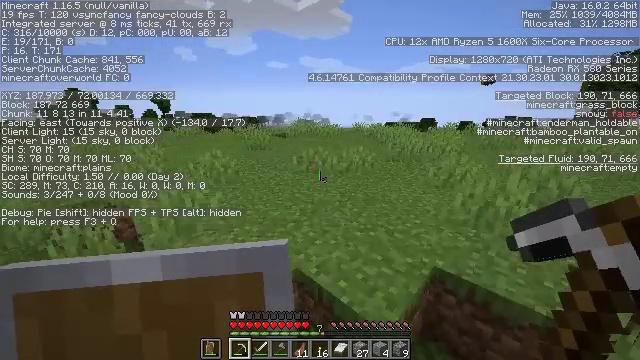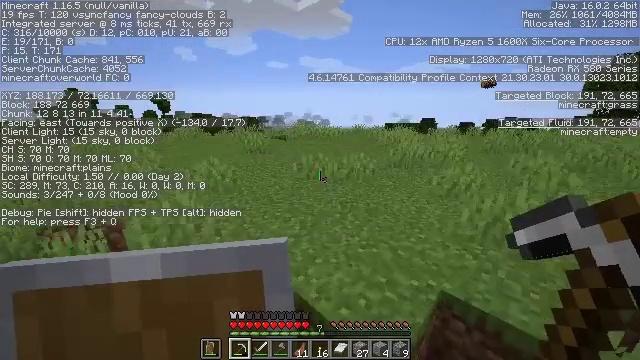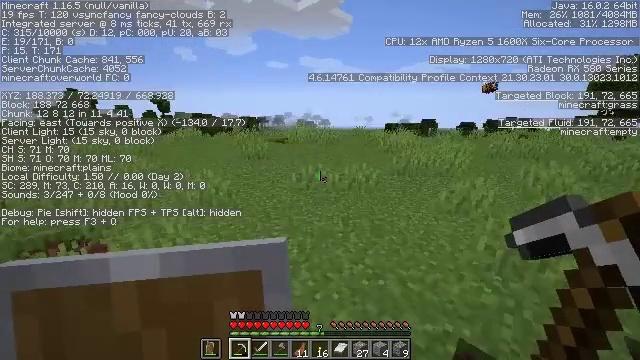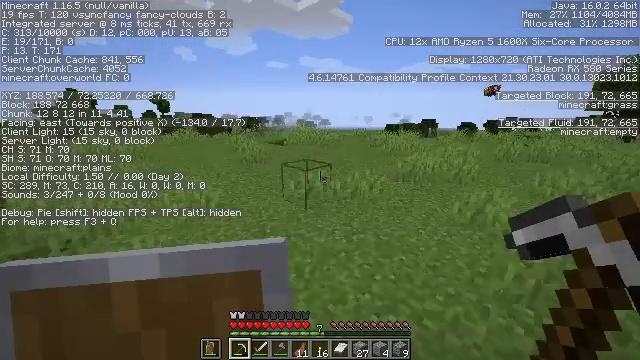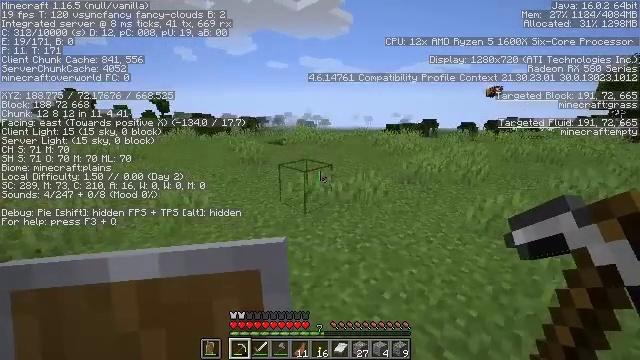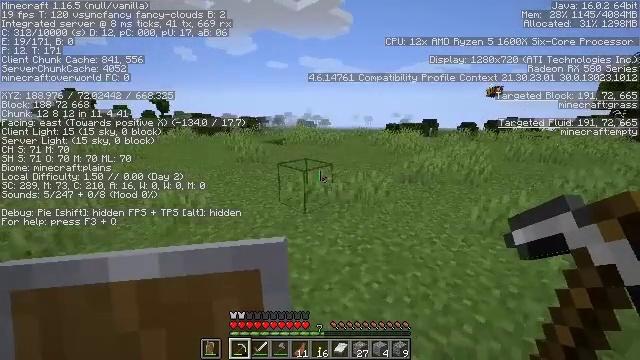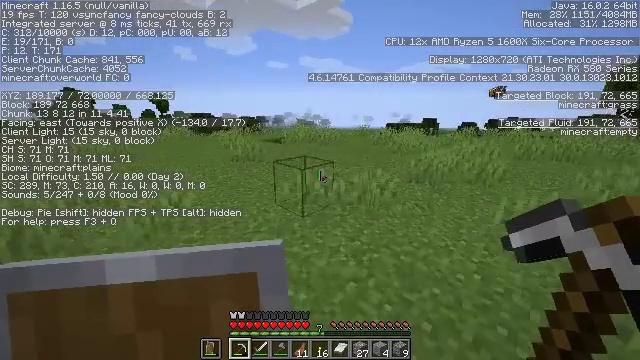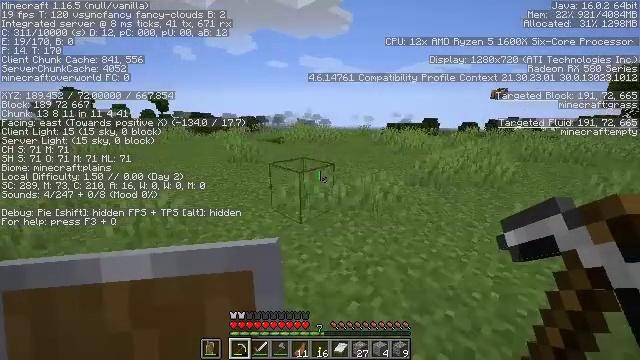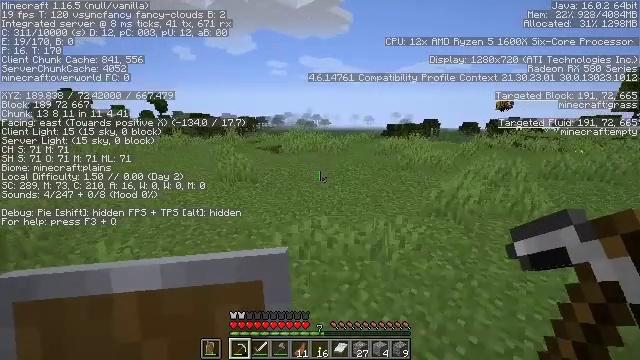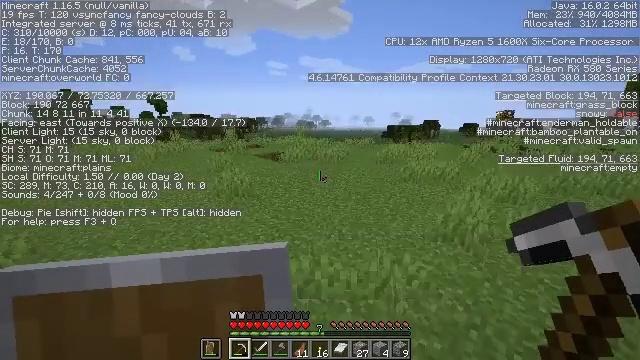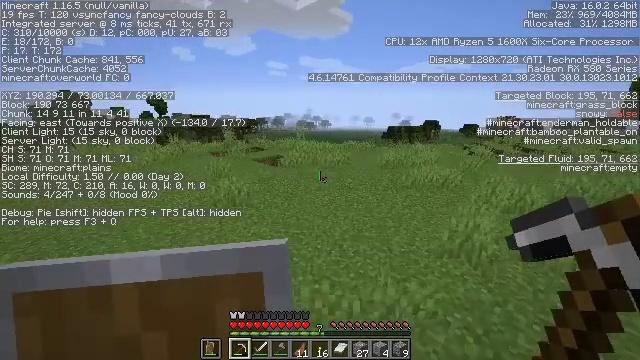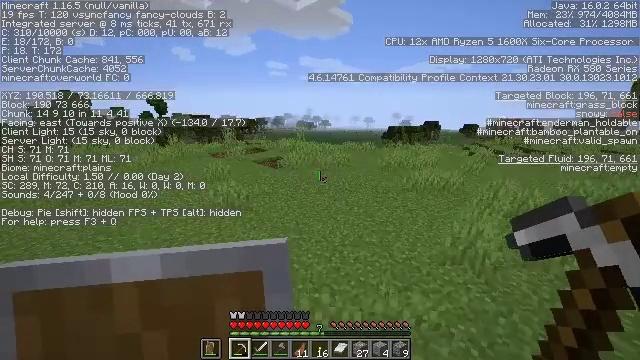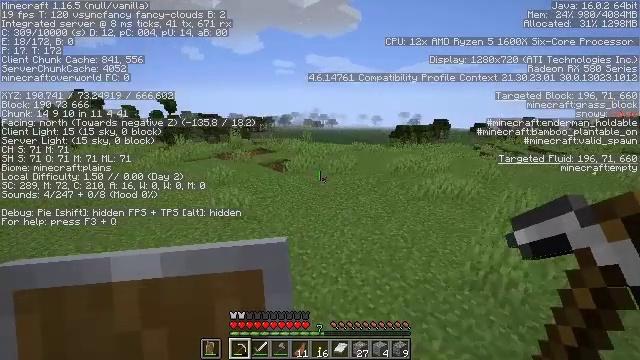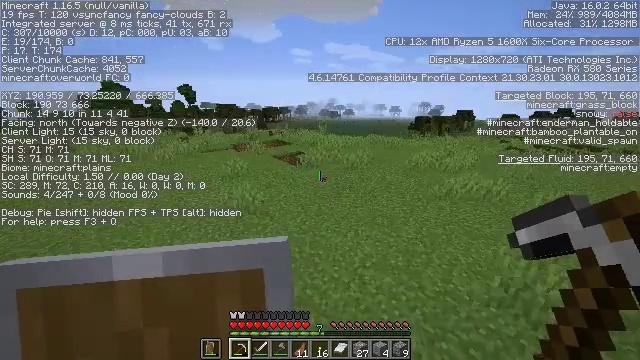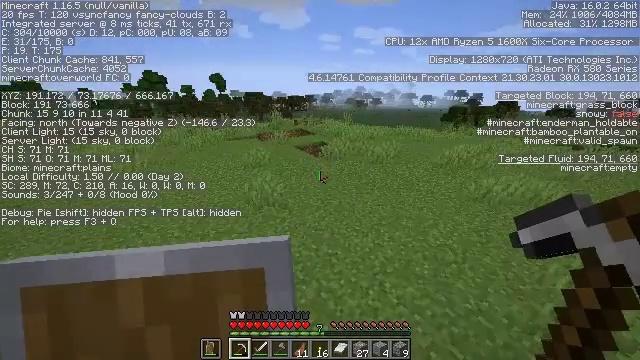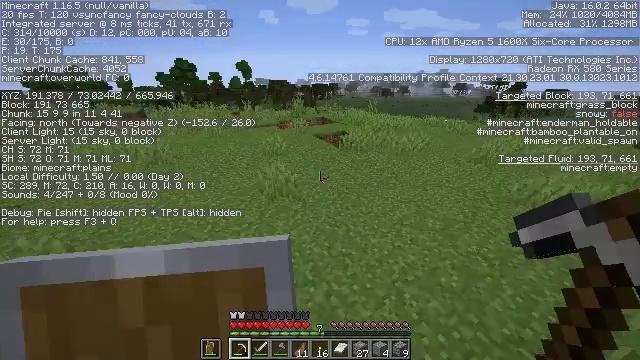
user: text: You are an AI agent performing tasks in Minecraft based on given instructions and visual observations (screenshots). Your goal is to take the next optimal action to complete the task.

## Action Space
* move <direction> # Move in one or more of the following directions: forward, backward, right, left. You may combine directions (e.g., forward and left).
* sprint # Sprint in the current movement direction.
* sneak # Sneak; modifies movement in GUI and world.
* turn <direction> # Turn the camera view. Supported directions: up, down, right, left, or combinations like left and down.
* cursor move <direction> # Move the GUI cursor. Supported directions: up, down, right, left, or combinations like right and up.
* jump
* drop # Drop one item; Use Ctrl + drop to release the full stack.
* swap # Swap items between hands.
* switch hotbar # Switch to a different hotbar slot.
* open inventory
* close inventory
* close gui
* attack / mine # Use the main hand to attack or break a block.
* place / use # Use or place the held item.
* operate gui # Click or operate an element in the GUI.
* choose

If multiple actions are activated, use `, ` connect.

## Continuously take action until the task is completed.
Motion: motion action
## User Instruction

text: Gather grass on the ground.
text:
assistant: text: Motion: move forward, jump
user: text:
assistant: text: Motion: move forward, jump
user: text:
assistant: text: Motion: move forward, jump
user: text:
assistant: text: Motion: move forward, jump
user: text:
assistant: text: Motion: move forward, jump
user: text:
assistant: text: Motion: move forward, jump
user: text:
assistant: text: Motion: move forward, jump
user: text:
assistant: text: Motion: move forward, jump
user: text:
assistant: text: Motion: move forward, jump
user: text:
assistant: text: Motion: move forward, jump
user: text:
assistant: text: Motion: move forward, jump
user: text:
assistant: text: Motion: move forward, turn left, jump
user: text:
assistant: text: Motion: move forward, turn left and down, jump
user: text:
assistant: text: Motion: move forward, turn left and down, jump
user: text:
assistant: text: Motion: move forward, turn left and down, jump
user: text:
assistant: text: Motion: move forward, turn left and down, jump
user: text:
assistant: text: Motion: move forward, turn left, jump
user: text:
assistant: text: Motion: move forward, jump
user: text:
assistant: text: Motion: move forward, jump
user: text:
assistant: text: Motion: move forward, jump
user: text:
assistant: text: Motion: move forward, jump
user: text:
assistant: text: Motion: move forward, jump
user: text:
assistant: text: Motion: move forward, jump
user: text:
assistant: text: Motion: move forward, jump
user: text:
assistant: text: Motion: move forward, jump
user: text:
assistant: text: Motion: move forward, jump
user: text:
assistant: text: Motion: move forward, jump
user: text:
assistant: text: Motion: move forward, jump
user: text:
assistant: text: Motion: move forward, jump
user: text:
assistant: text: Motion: move forward, jump